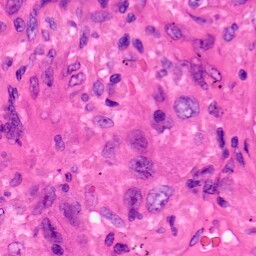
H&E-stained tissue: Lung